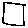
Label: square